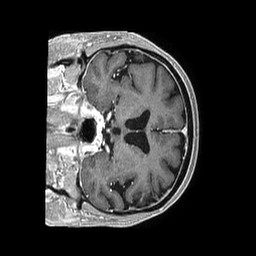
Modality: T1w
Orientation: coronal
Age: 72
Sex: female
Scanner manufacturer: philips
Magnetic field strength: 1.5 T
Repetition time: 0.007623 s
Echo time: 0.003466 s